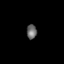
Tissue: skin
Cell type: Epithelial cells
Senescence score: 0.248
Nuclear area (px): 143
Mean DAPI intensity: 105.287